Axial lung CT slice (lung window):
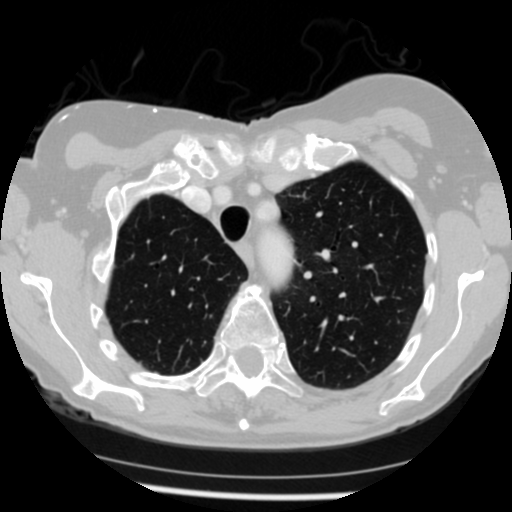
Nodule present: no